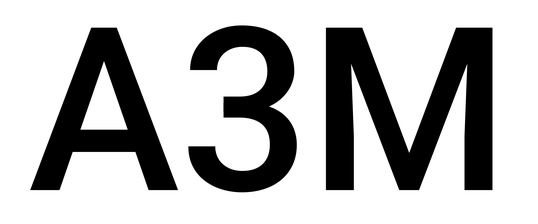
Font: Roboto_Medium